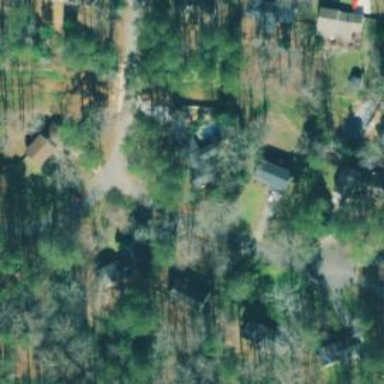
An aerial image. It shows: Smooth asphalt road in residential area.